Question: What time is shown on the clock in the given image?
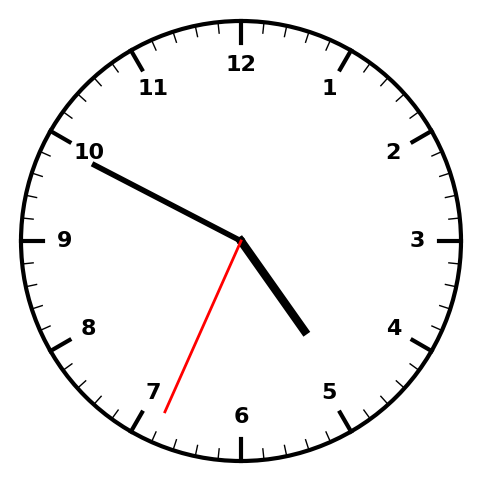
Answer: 04:49:34